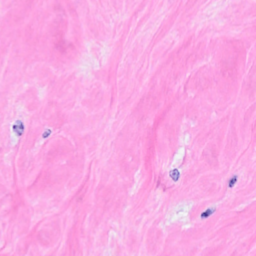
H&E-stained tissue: Breast